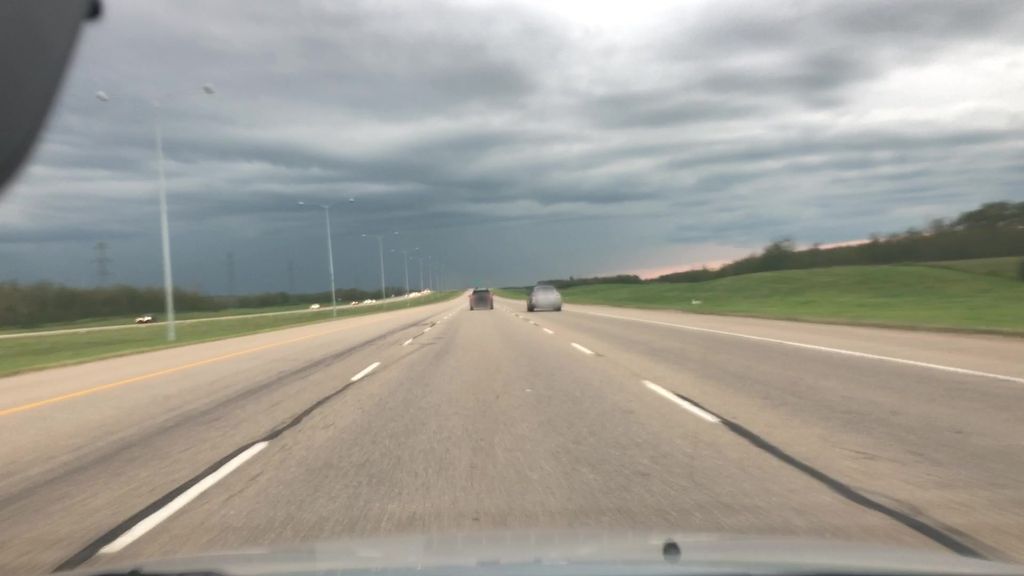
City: edmonton